Field crop: maize
Growth stage: 2
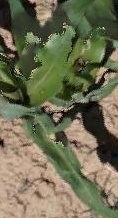
Species: maize